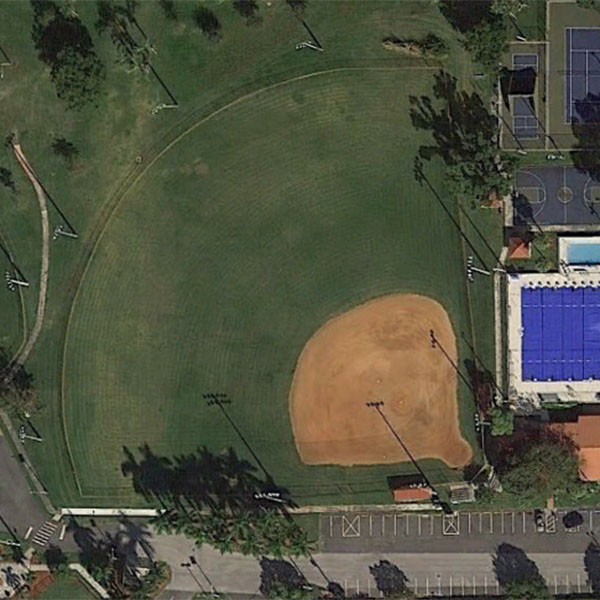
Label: BaseballField